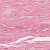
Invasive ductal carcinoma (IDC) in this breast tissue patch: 0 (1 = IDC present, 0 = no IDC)